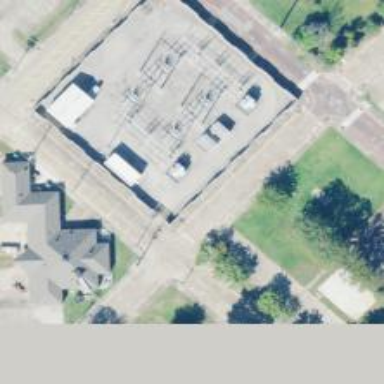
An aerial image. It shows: Switch used for power control.